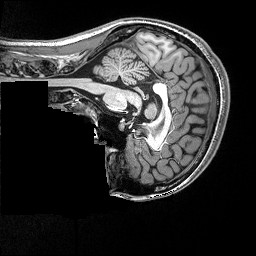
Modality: T1w
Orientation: sagittal
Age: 19
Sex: female